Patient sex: F
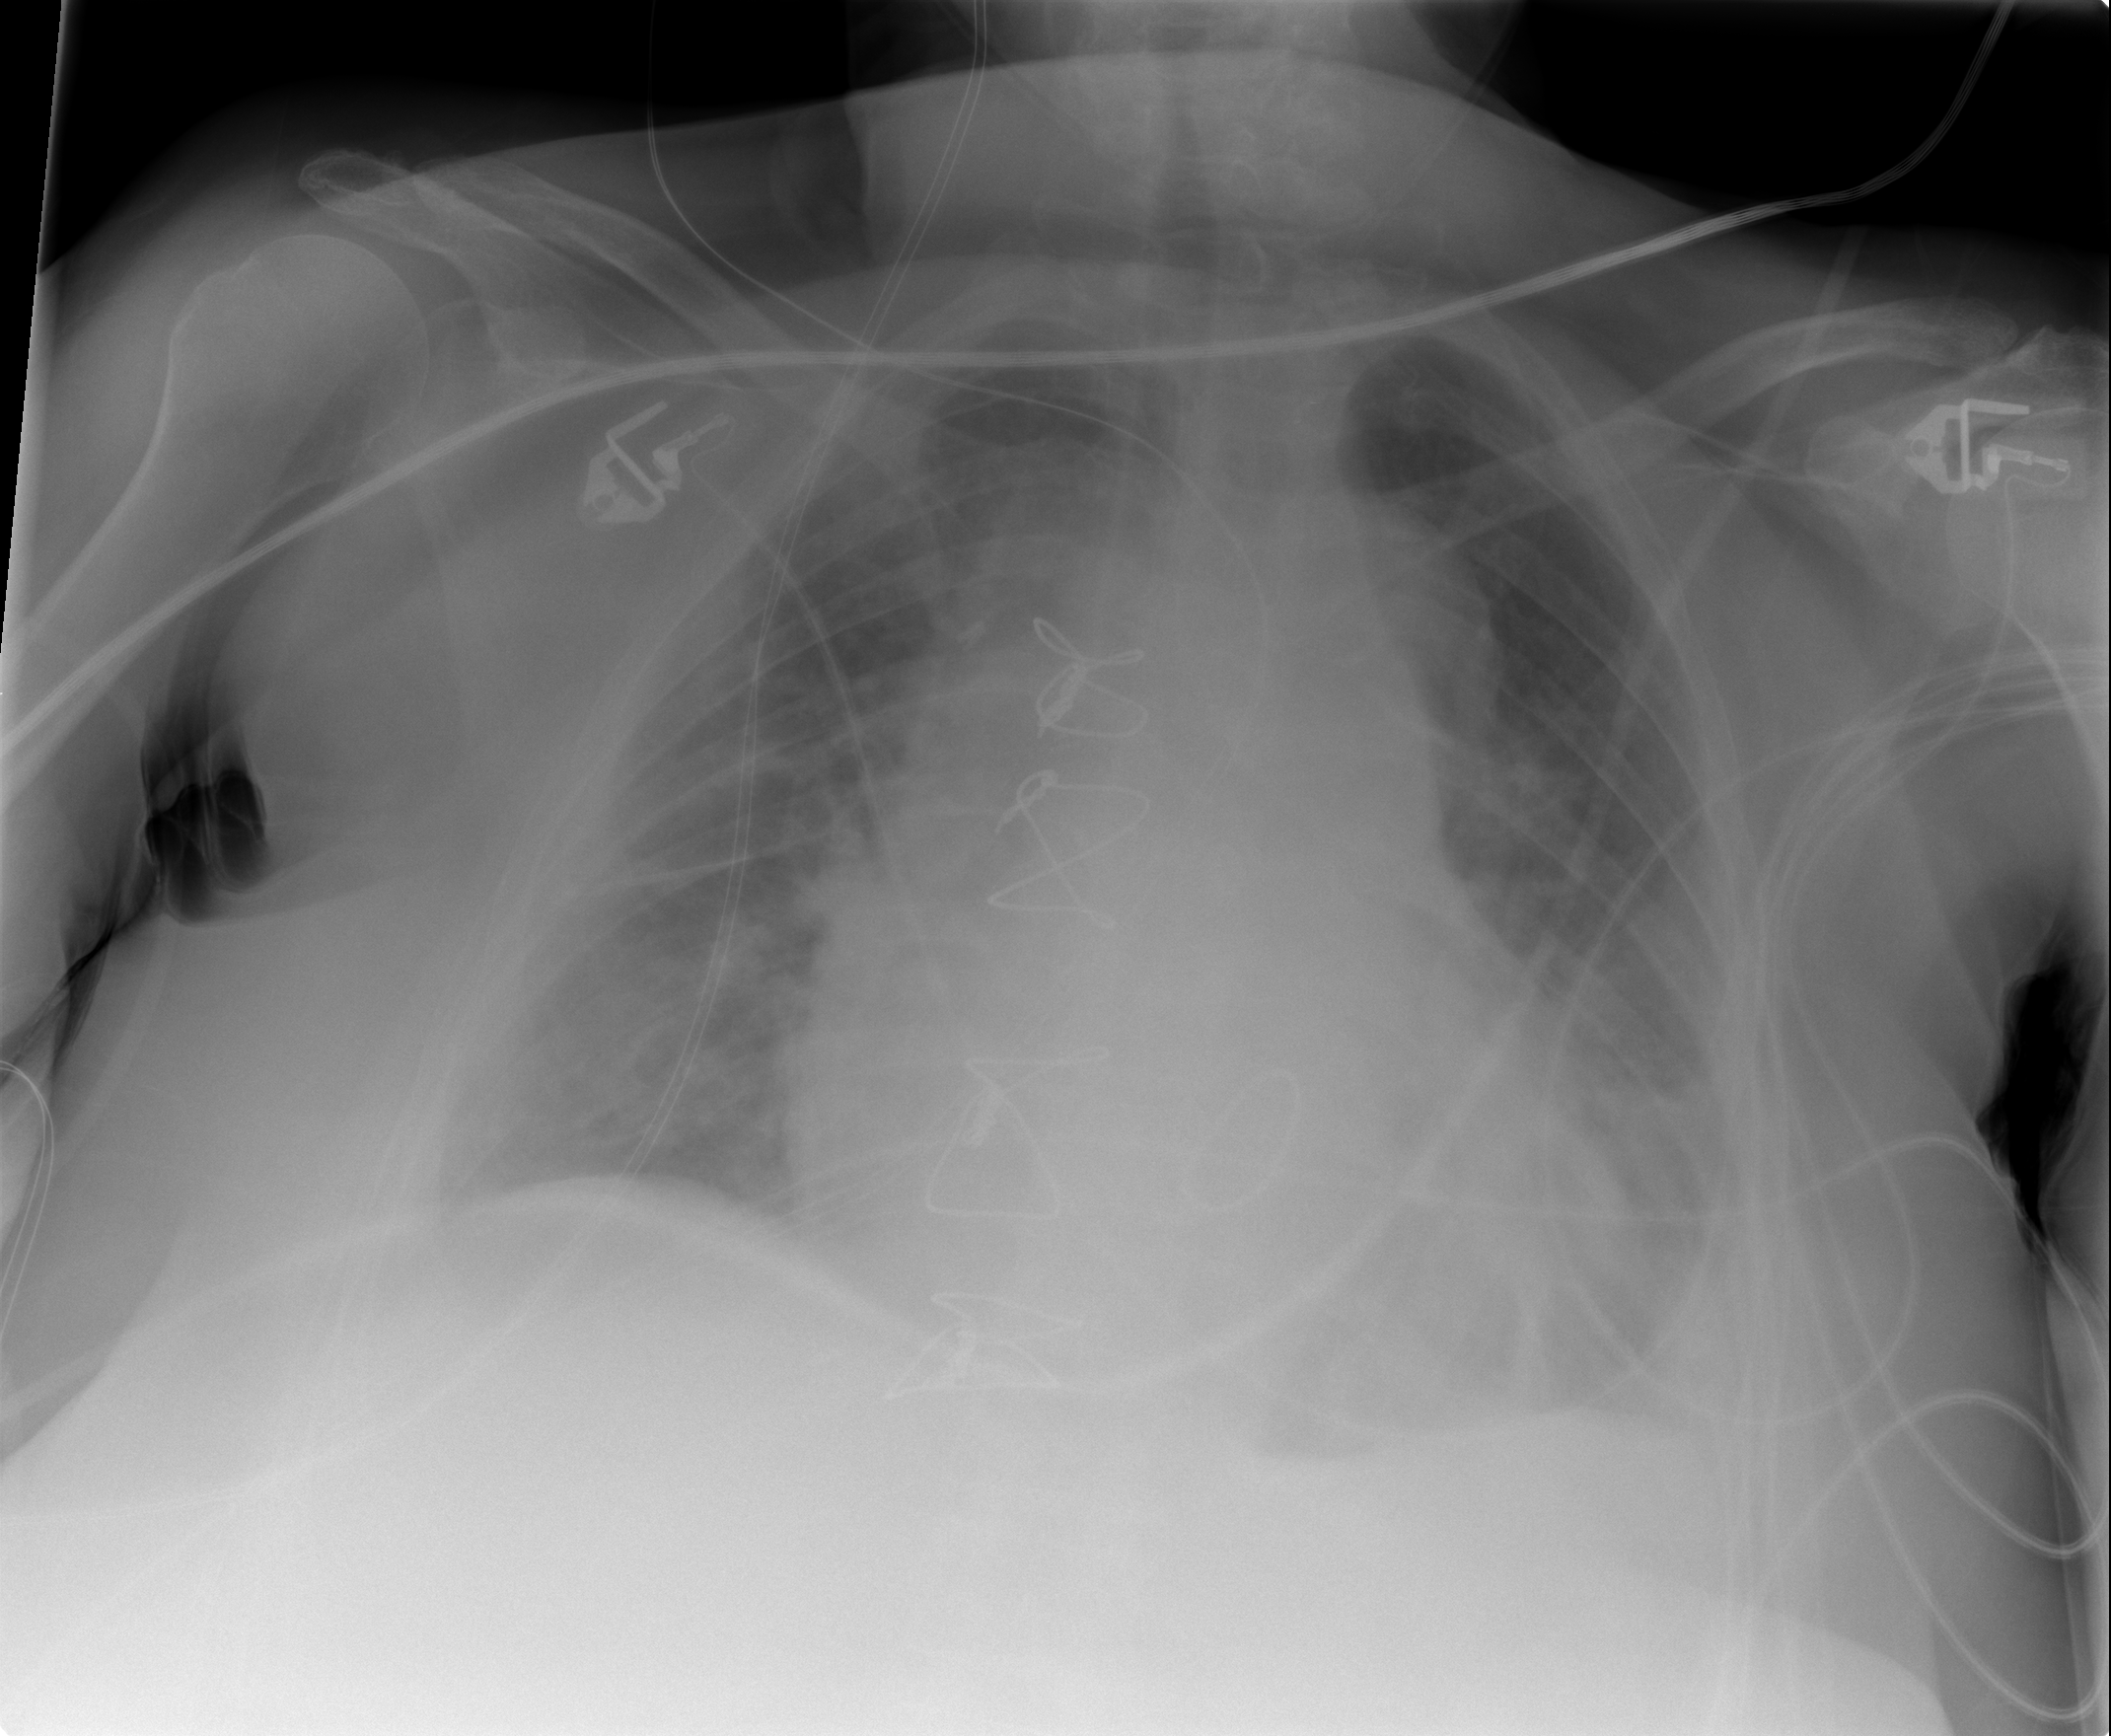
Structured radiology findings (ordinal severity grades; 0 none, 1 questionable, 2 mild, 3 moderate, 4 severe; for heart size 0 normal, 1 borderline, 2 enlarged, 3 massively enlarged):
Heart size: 3
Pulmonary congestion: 2
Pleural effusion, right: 3
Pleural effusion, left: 3
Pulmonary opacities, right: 2
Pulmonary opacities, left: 0
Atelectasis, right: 2
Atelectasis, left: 2